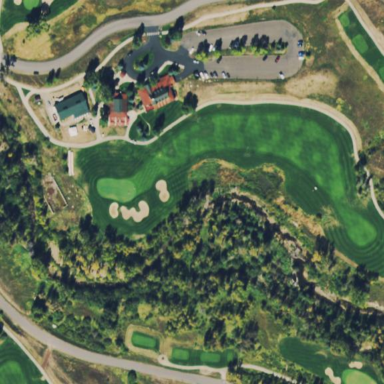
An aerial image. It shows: Rough area on grassy golf course.